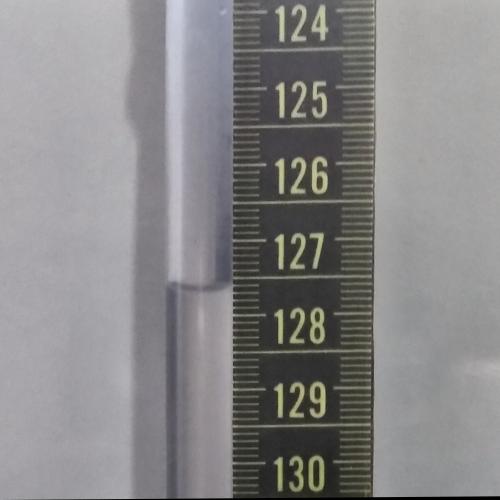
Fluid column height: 127.6 cm